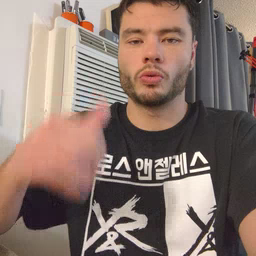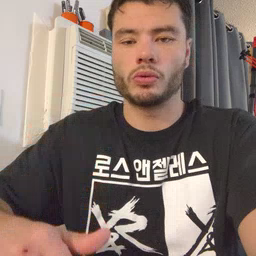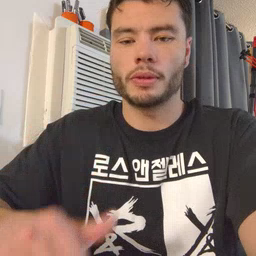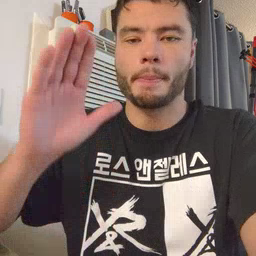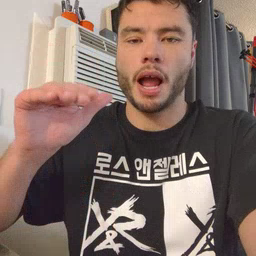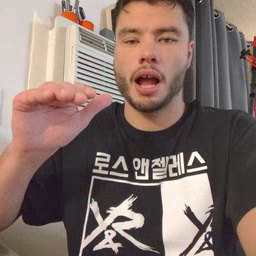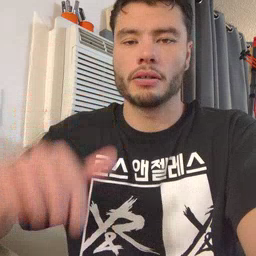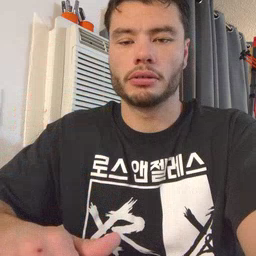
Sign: bye